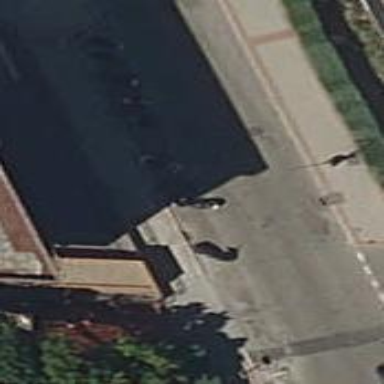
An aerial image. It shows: Motorcycle parking facility.